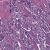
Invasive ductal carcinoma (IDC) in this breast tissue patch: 1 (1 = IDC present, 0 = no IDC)